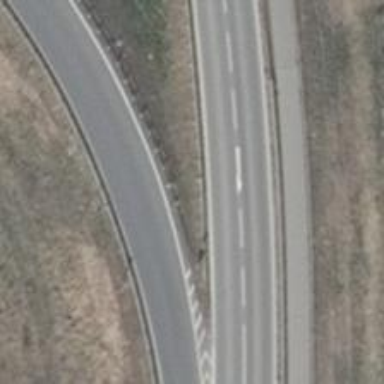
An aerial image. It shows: Asphalt trunk link road with embankment.